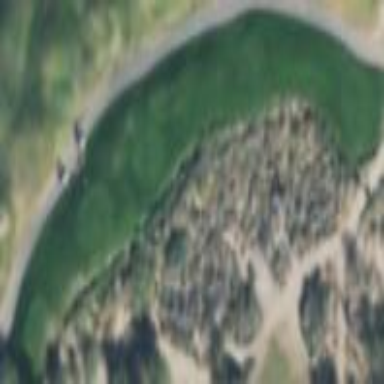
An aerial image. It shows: Rough grass surface on golf course.